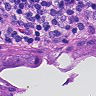
Metastatic tissue present: yes